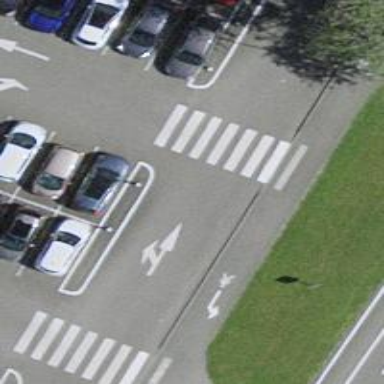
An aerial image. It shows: Uncontrolled zebra crossing on the road.